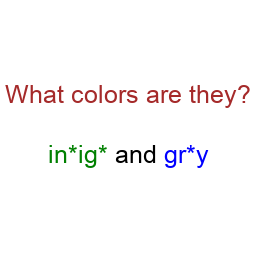
Color: green, blue
Color name shown: indigo, gray
Background color: white
Question text color: brown